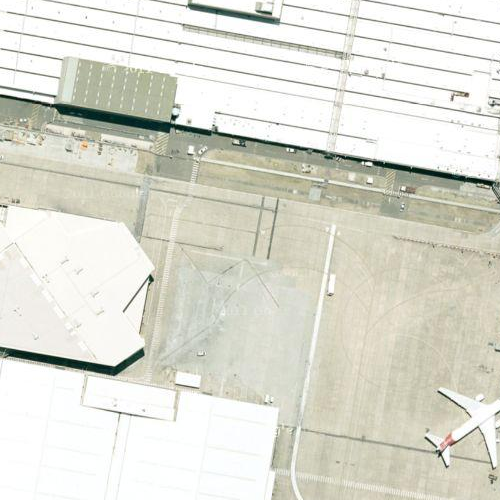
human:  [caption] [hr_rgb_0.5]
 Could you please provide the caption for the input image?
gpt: Three airplanes parked on the airport with some luggage cars .

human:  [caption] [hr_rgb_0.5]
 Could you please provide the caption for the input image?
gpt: Three airplanes parked on the airport with some luggage cars beside .

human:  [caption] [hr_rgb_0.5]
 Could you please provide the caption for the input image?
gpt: Three white airplanes parked neatly on the airport with an airport building beside .

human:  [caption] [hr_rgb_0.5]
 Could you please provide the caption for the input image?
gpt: There are three same airplanes parked neatly on the airport with some luggage cars beside .

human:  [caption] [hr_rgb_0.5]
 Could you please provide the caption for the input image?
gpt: An airport with three white airplanes parked on while some luggage cars beside .